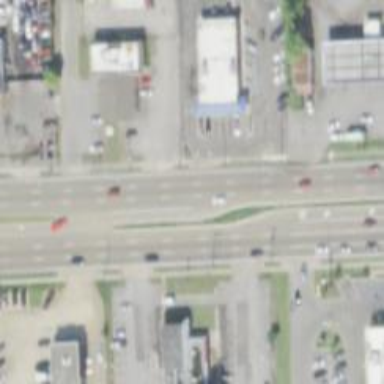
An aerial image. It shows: Primary highway.